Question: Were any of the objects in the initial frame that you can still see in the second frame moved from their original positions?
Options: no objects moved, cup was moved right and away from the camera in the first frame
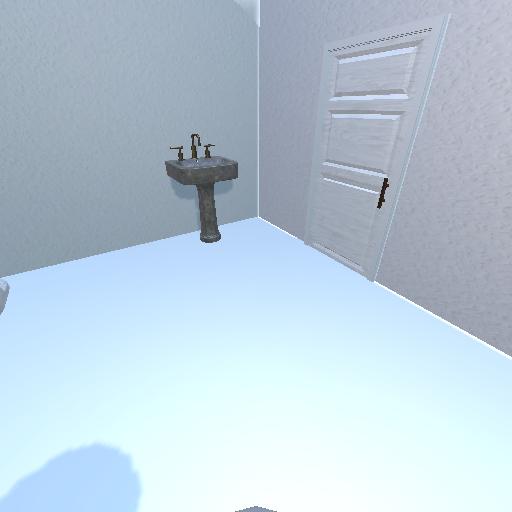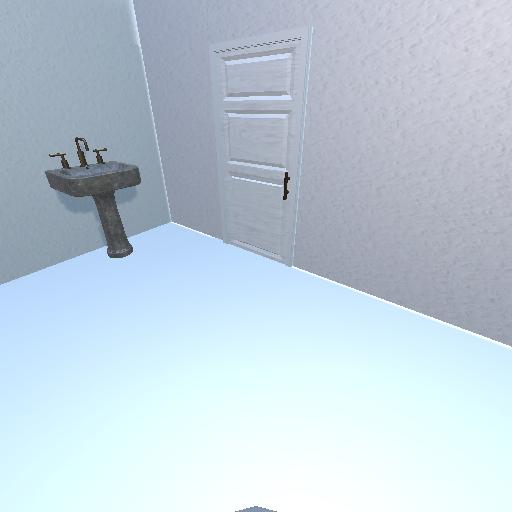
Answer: no objects moved